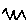
Label: zigzag